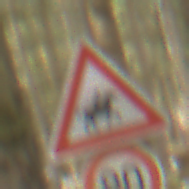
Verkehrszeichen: ReiterLinks
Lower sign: Geschwindigkeit80
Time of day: MorningAfternoon
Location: Outdoor (Nature)
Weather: Overcast
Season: Winter
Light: Natural